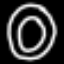
Label: donut